Question: What I need is put the content of a DIV, to overflow (I don't if this is the correct word) to left and top, and KEEP the DIV sizes always fixed. Here is an image I made:

The normal result, is the DIV become 70x76 (the size of its content), but i need to keep DIV's size FIXED.
Any suggestions?
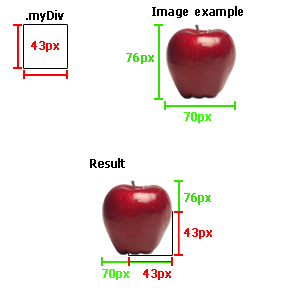
Answer: If I understand your question correctly, this CSS should do the trick:
'''
#myDiv {
width: 43px;
height: 43px;
position: relative;
overflow: hidden;
}
#myDiv img {
position: absolute;
bottom: 0;
right: 0;
width: 73px;
height: 70px;
}
'''
You can see an example here: <URL>
or here: <URL>